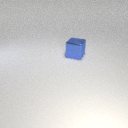
large blue metal cube